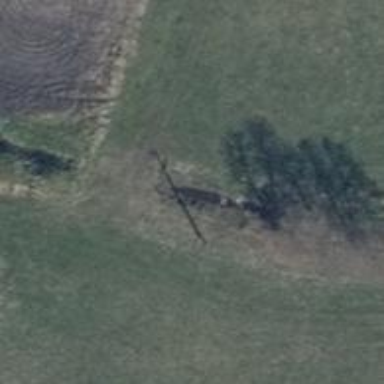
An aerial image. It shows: Minor power line.